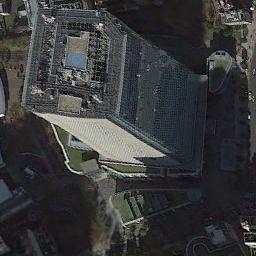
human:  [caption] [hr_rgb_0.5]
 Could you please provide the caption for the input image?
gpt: In a business district there is a tall building and several roads and many trees .

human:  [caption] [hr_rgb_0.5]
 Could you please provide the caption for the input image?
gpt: A commercial area with a high-rise building is surrounded by some roads and lawns .

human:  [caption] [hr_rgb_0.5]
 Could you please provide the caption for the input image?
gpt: The commercial area is consist of many tall buildings .

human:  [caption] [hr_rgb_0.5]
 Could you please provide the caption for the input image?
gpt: There are two tall buildings in the upper left and right corner .

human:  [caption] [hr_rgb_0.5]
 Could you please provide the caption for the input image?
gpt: A skyscraper with some lawns beside on a commercial area .